Field crop: maize
Growth stage: 2
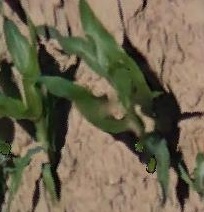
Species: maize